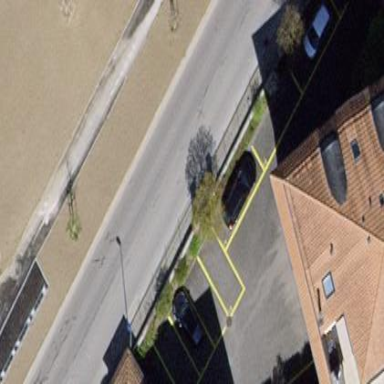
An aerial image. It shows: Parking lane area.